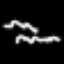
Label: squiggle